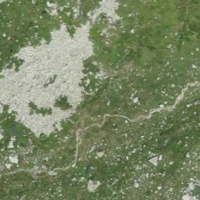
EUNIS habitat code: 26
Species observed at this site:
Podisma pedestris